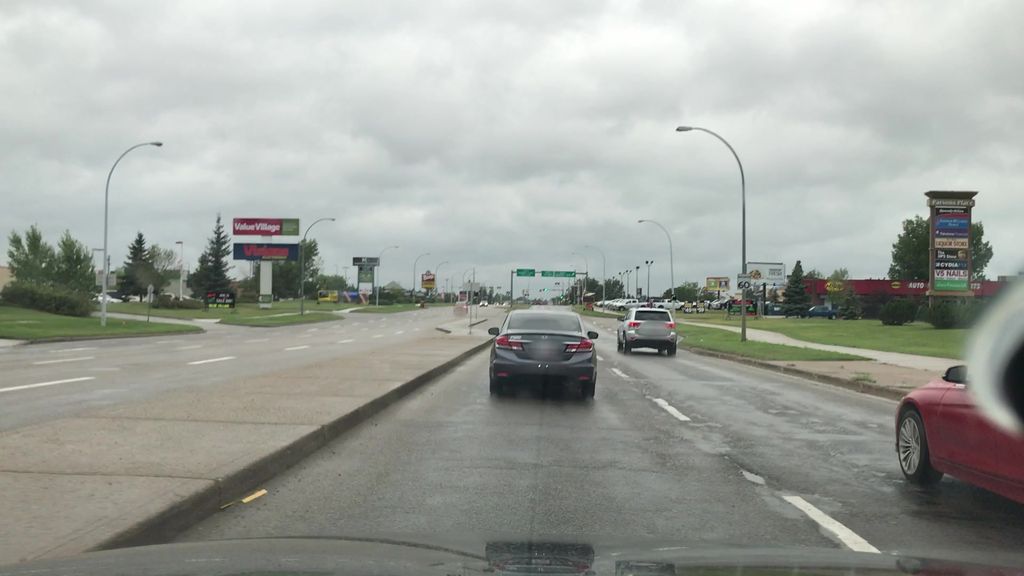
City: edmonton